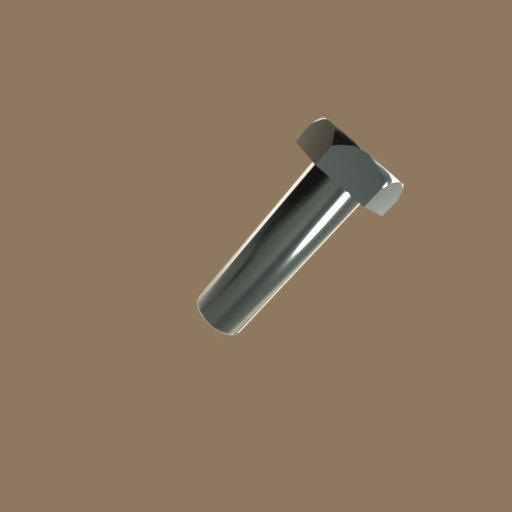
Label: bolt